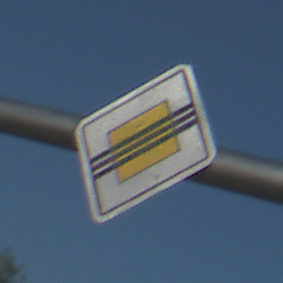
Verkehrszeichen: EndeVorfahrtsstrasse
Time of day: MorningAfternoon
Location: Outdoor (Nature)
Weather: Clear
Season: NotSpecified
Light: Natural